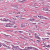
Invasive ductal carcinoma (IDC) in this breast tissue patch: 1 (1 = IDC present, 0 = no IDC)